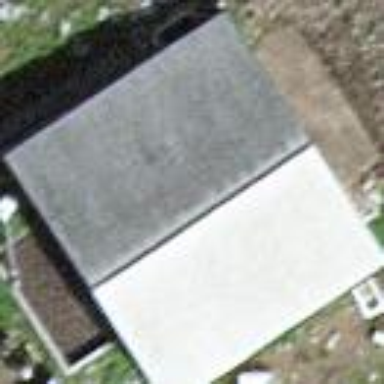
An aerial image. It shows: Hut.